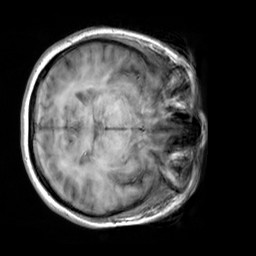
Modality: T1w
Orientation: axial
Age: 22
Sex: female
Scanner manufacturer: siemens
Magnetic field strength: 3 T
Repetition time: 2.3 s
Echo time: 0.00303 s